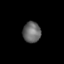
Tissue: skin
Cell type: Others
Senescence score: 0.681
Nuclear area (px): 369
Mean DAPI intensity: 103.843